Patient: sex M, age 58
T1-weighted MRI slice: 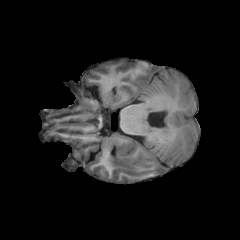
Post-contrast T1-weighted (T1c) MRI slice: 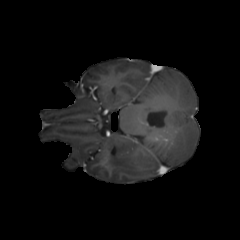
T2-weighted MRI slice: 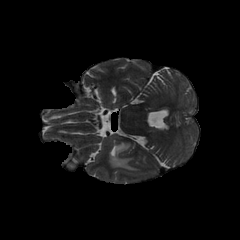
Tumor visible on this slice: yes
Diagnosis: Glioblastoma, IDH-wildtype
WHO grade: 4